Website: home-depot
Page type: newsletter-management
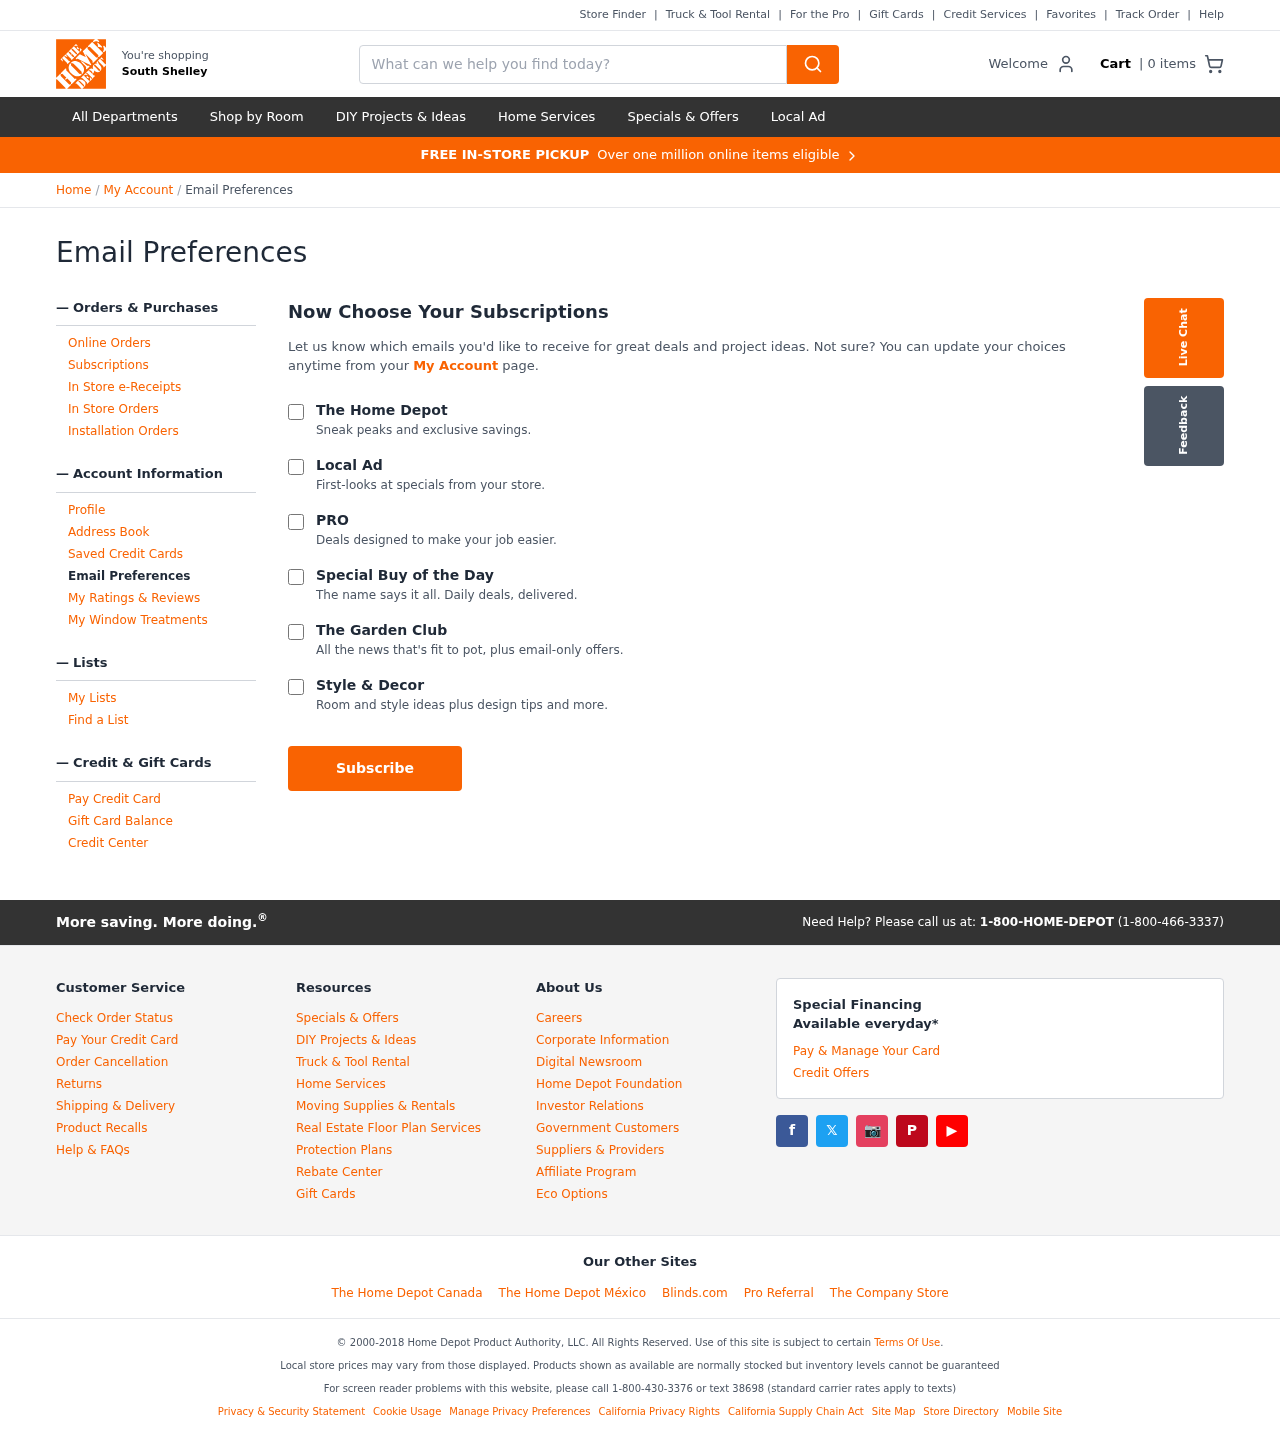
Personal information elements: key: PII_CITY
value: South Shelley
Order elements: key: ORDER_NUM_ITEMS
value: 0
Search elements: key: HEADER_SEARCH
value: What can we help you find today?